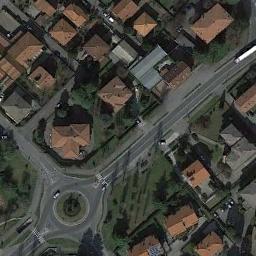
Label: roundabout